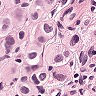
Metastatic tissue present: yes